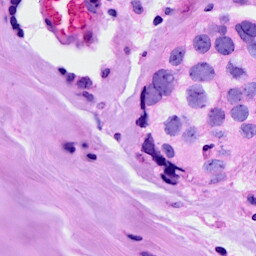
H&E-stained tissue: Breast